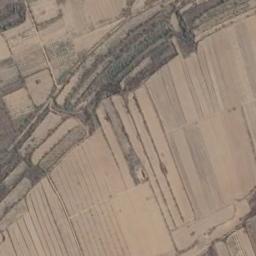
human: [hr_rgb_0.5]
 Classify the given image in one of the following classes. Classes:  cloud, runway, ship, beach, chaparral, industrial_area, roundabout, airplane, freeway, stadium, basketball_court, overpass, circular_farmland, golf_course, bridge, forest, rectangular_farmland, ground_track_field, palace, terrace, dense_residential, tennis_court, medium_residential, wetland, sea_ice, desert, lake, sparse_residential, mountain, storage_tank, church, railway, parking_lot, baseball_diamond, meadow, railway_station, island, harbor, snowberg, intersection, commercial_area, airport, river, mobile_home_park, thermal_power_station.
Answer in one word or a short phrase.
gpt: terrace